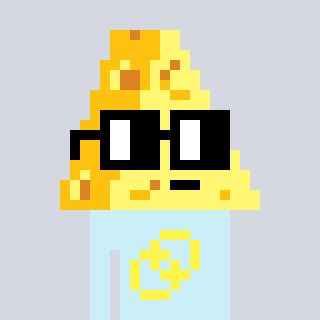
a pixel art character with square black glasses, a cheese-shaped head and a cold-colored body on a cool background